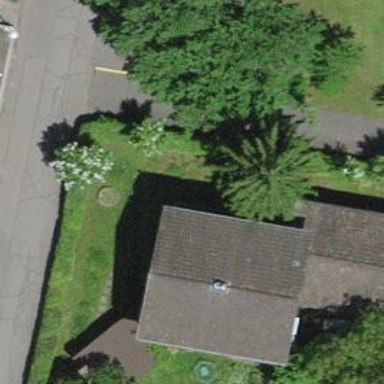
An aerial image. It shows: Simple and straightforward house.